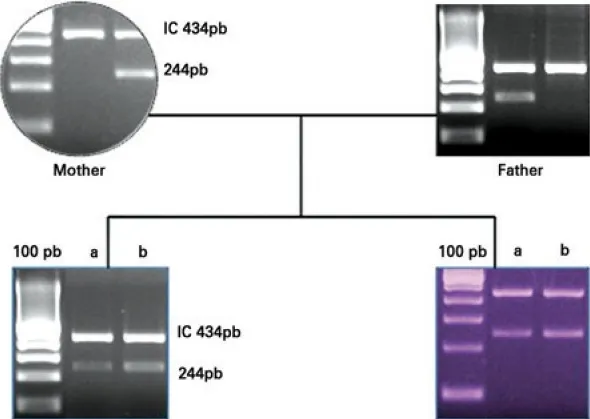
Summary of genotyping results from mother, father and first and second child.
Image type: chart (chart)